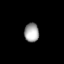
Tissue: lung
Cell type: Endothelial cells
Senescence score: 0.5718
Nuclear area (px): 272
Mean DAPI intensity: 163.665